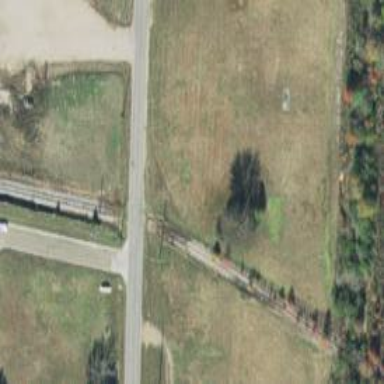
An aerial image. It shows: Level crossing along the railway.